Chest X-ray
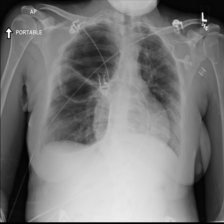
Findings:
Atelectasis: negative
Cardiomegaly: negative
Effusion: negative
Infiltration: negative
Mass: negative
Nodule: negative
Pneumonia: negative
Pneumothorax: negative
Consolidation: negative
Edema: negative
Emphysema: negative
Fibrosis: negative
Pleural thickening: negative
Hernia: negative